Field crop: tomato
Growth stage: 2
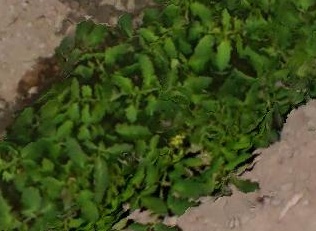
Species: tomato